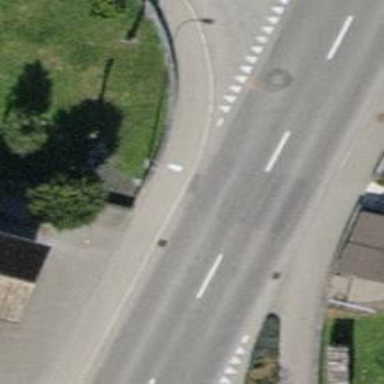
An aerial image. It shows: Asphalt sidewalk.